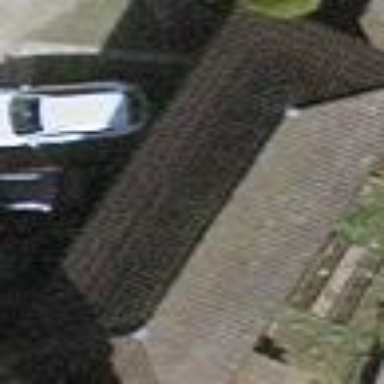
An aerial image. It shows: Shed.